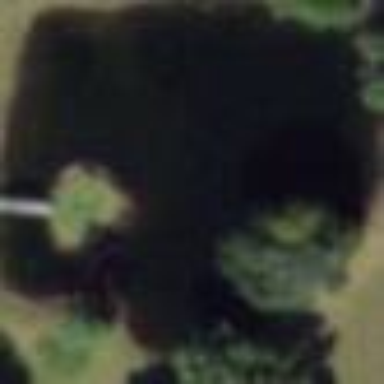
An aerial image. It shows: Pond with natural water.